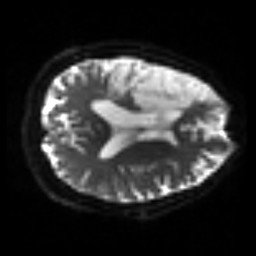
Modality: sbref
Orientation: axial
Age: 56
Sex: male
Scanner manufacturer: siemens
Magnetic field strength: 3 T
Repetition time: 3.2 s
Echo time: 0.081 s